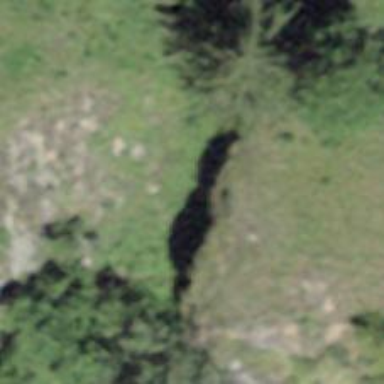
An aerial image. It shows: Cliff in nature.